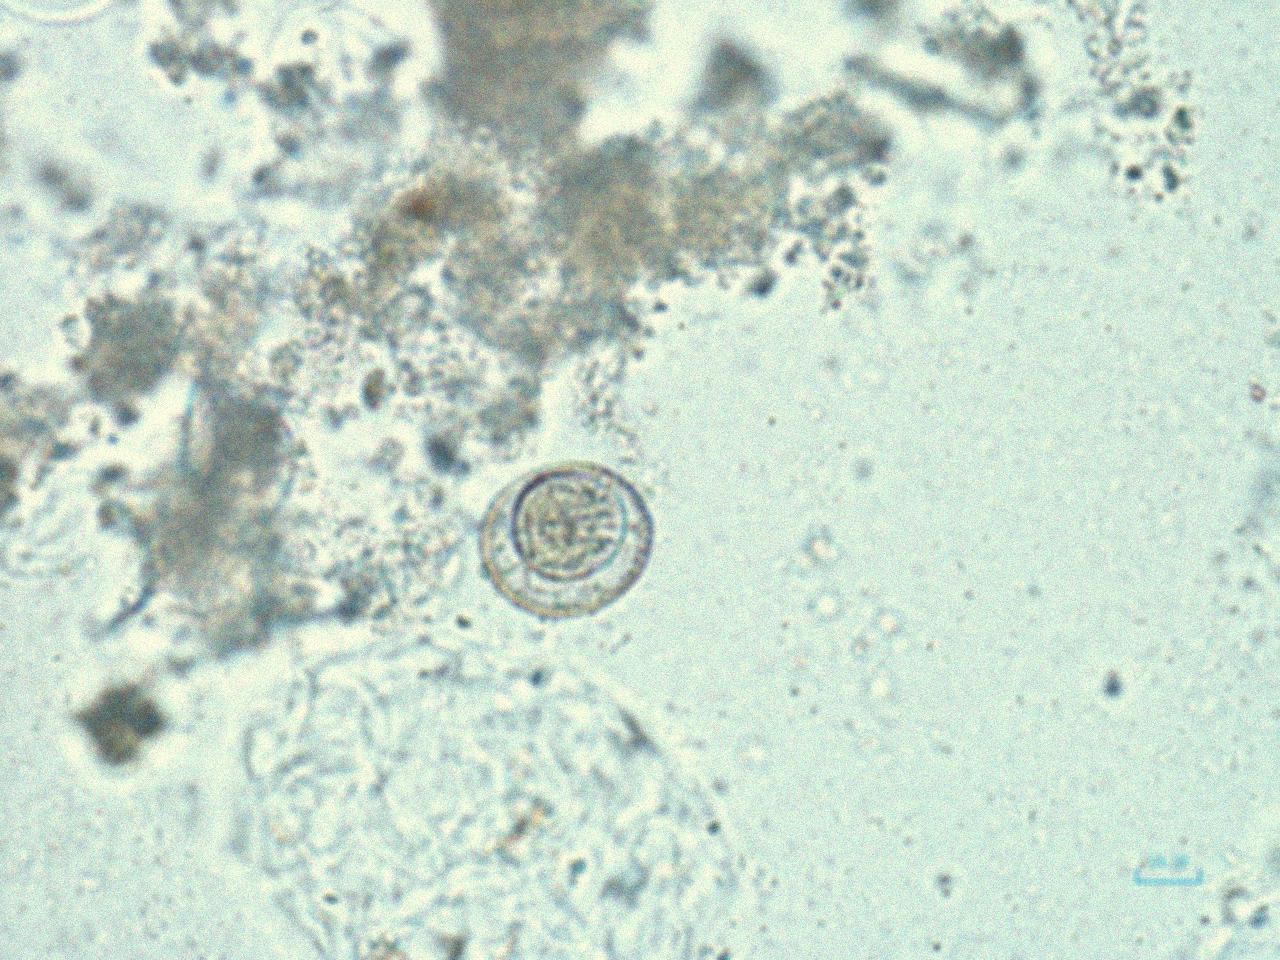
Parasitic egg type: Hymenolepis nana